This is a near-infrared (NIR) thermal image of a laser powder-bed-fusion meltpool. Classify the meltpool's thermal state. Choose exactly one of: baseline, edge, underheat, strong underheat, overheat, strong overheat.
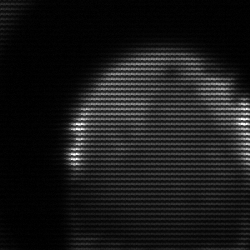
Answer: edge